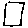
Label: square